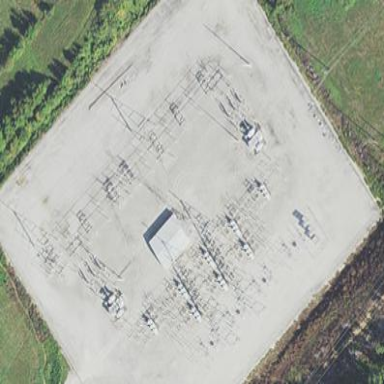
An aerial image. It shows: Outdoor power substation. The substation is at the transmission level. It is surrounded by fence.